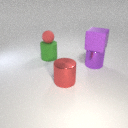
large red metal cylinder in front of large green rubber cylinder